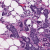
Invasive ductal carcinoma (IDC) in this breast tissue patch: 1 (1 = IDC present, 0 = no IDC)